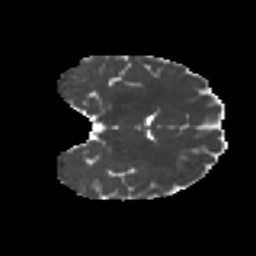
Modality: MD
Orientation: coronal
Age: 30
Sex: female
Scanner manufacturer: ge
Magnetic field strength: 3 T
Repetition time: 7.8 s
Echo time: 0.0606 s